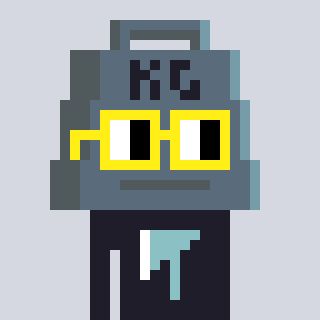
a pixel art character with square yellow glasses, a weight-shaped head and a grayscale-colored body on a cool background